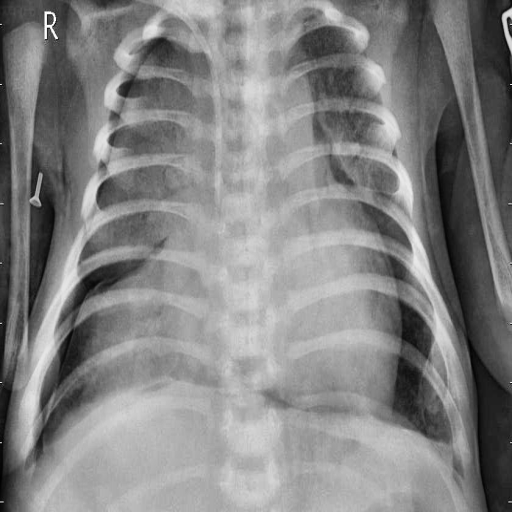
Finding: PNEUMONIA